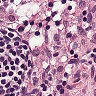
Metastatic tissue present: no